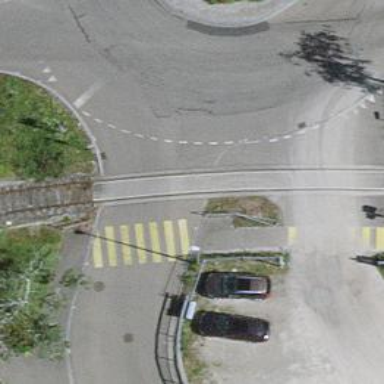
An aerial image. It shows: Level crossing along the railway.